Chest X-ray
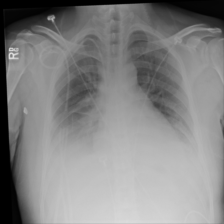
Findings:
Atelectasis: positive
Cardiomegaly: negative
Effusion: positive
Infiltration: positive
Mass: negative
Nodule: negative
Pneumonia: negative
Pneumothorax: negative
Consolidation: negative
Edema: negative
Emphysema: negative
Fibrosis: negative
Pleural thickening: negative
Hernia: negative